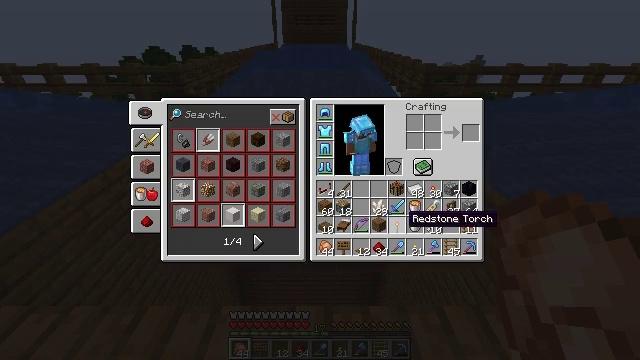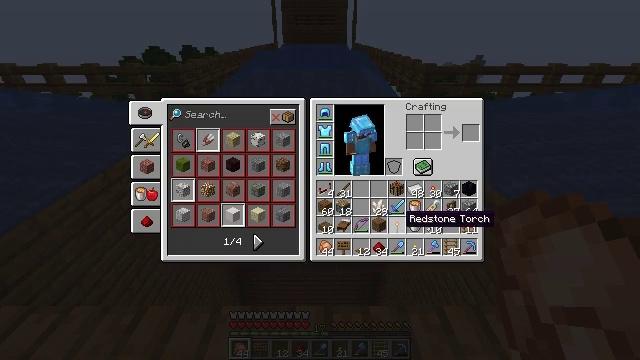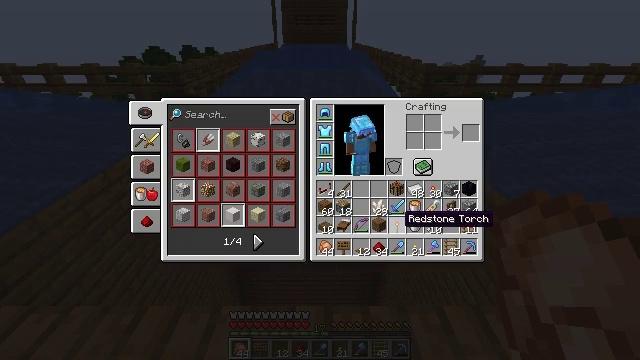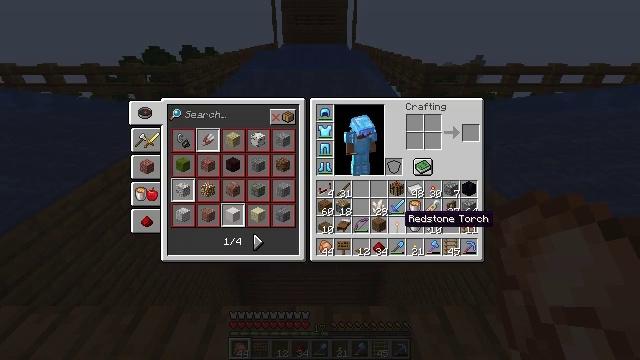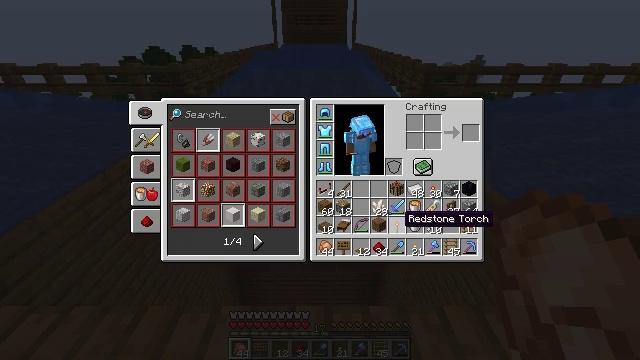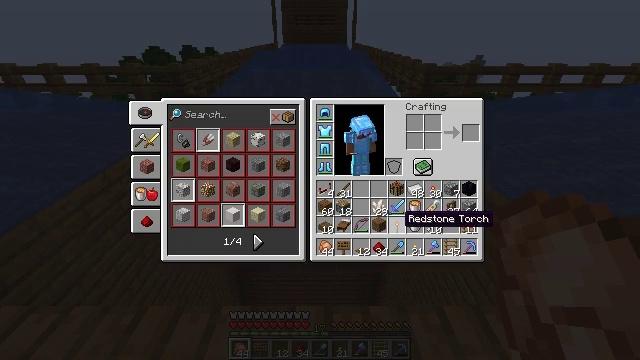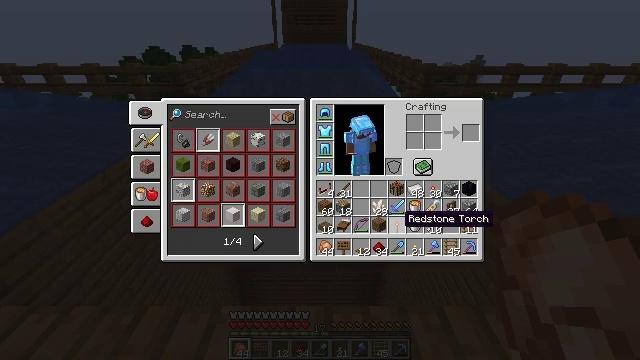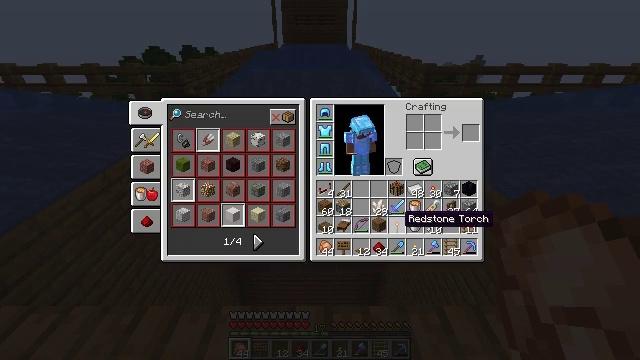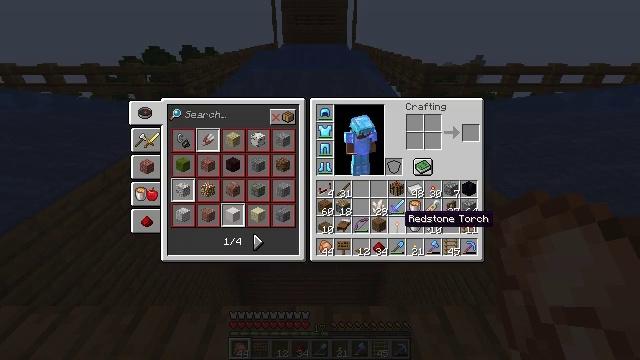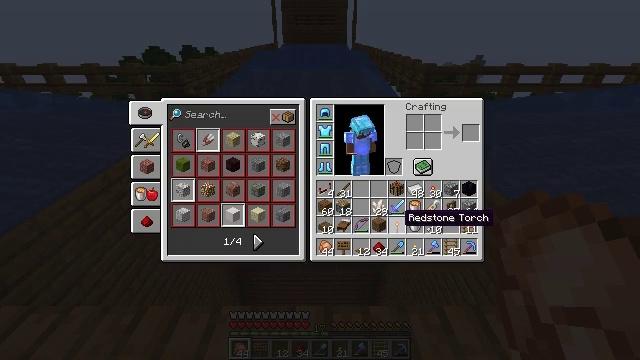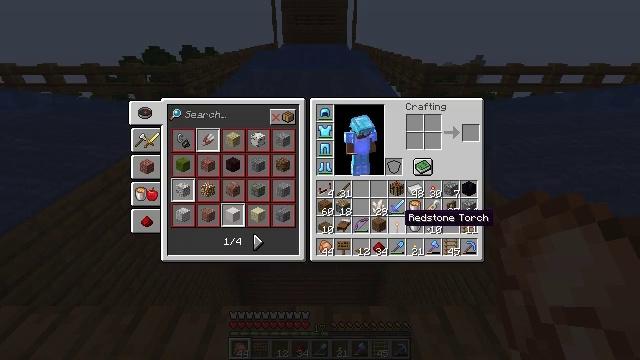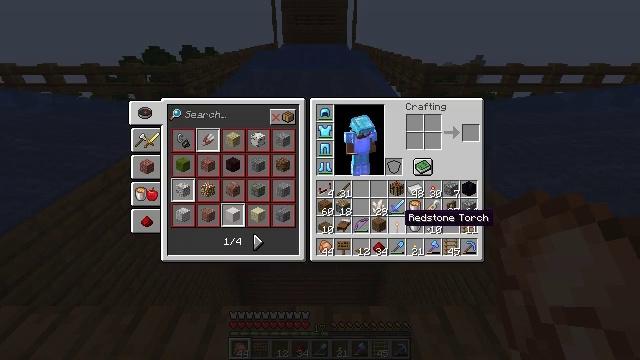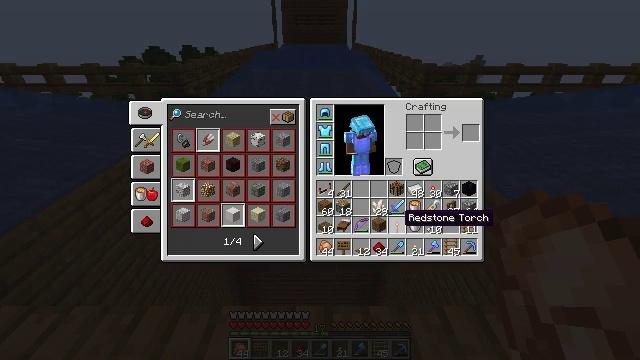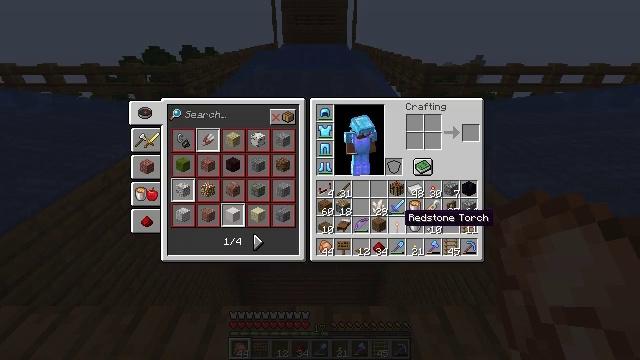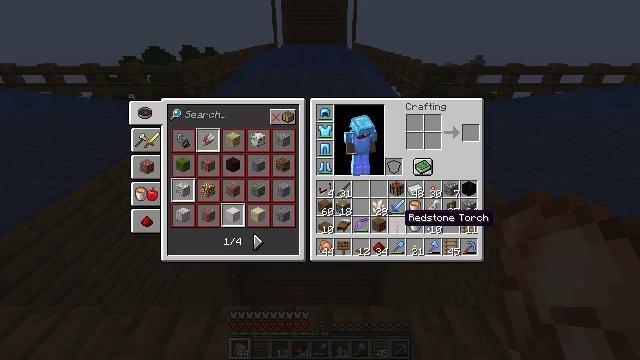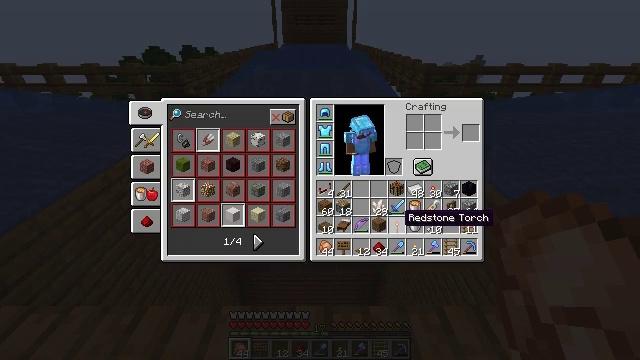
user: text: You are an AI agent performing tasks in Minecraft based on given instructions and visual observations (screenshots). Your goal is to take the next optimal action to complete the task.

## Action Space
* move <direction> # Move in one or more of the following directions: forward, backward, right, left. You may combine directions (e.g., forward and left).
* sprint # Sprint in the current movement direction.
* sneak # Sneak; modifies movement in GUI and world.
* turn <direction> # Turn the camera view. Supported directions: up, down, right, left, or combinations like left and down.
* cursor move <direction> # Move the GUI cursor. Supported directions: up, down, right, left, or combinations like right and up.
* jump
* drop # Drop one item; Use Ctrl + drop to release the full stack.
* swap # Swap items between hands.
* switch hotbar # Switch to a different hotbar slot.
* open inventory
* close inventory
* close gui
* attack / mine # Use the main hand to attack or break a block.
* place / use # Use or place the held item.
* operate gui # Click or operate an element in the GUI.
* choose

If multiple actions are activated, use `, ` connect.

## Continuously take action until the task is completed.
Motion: motion action
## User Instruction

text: Drop a brown bed.
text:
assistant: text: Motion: no_op
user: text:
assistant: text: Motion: no_op
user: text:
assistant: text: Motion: no_op
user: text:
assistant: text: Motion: no_op
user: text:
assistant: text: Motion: no_op
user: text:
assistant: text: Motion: no_op
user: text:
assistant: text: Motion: no_op
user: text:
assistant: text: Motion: no_op
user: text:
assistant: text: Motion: no_op
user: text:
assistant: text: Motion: no_op
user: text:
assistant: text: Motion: no_op
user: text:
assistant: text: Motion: no_op
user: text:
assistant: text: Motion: no_op
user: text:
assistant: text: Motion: no_op
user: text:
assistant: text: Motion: no_op
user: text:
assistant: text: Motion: no_op
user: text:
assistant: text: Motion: no_op
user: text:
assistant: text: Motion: no_op
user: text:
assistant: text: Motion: no_op
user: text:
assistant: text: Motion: no_op
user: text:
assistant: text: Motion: no_op
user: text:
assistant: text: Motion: no_op
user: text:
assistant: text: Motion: no_op
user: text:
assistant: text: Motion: no_op
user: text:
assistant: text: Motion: no_op
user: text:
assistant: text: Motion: no_op
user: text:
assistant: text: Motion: no_op
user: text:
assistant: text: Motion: no_op
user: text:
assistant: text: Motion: no_op
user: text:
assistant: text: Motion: no_op